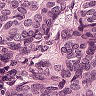
Metastatic tissue present: yes